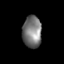
Tissue: skin
Cell type: Fibroblasts
Senescence score: 0.6998
Nuclear area (px): 594
Mean DAPI intensity: 119.761